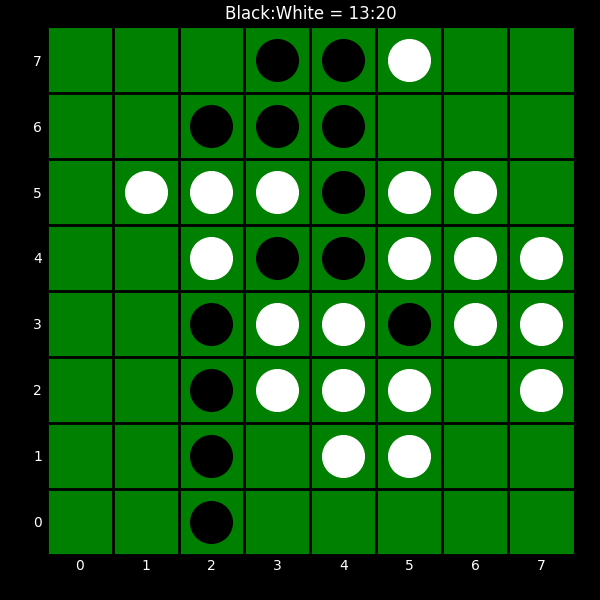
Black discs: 13
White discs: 20